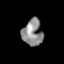
Tissue: prostate
Cell type: T cells
Senescence score: 0.3062
Nuclear area (px): 514
Mean DAPI intensity: 141.862